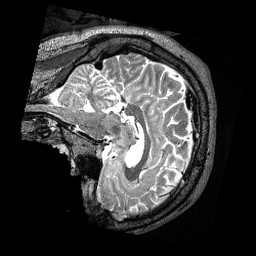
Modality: T2w
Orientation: sagittal
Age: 34
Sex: male
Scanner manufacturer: siemens
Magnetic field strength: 3 T
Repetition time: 3.2 s
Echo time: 0.479 s